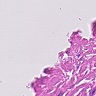
Metastatic tissue present: no